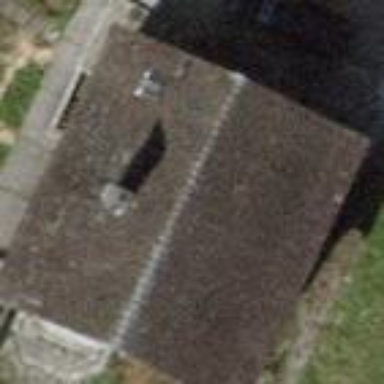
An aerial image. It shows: Building with gabled roof.